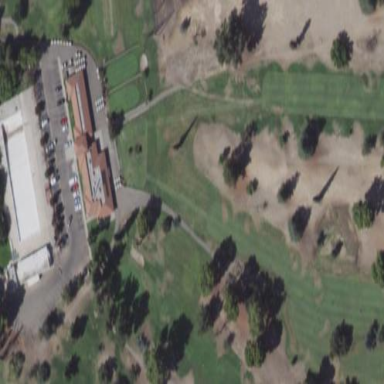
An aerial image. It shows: Golf tee.